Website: lowes
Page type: address-validator
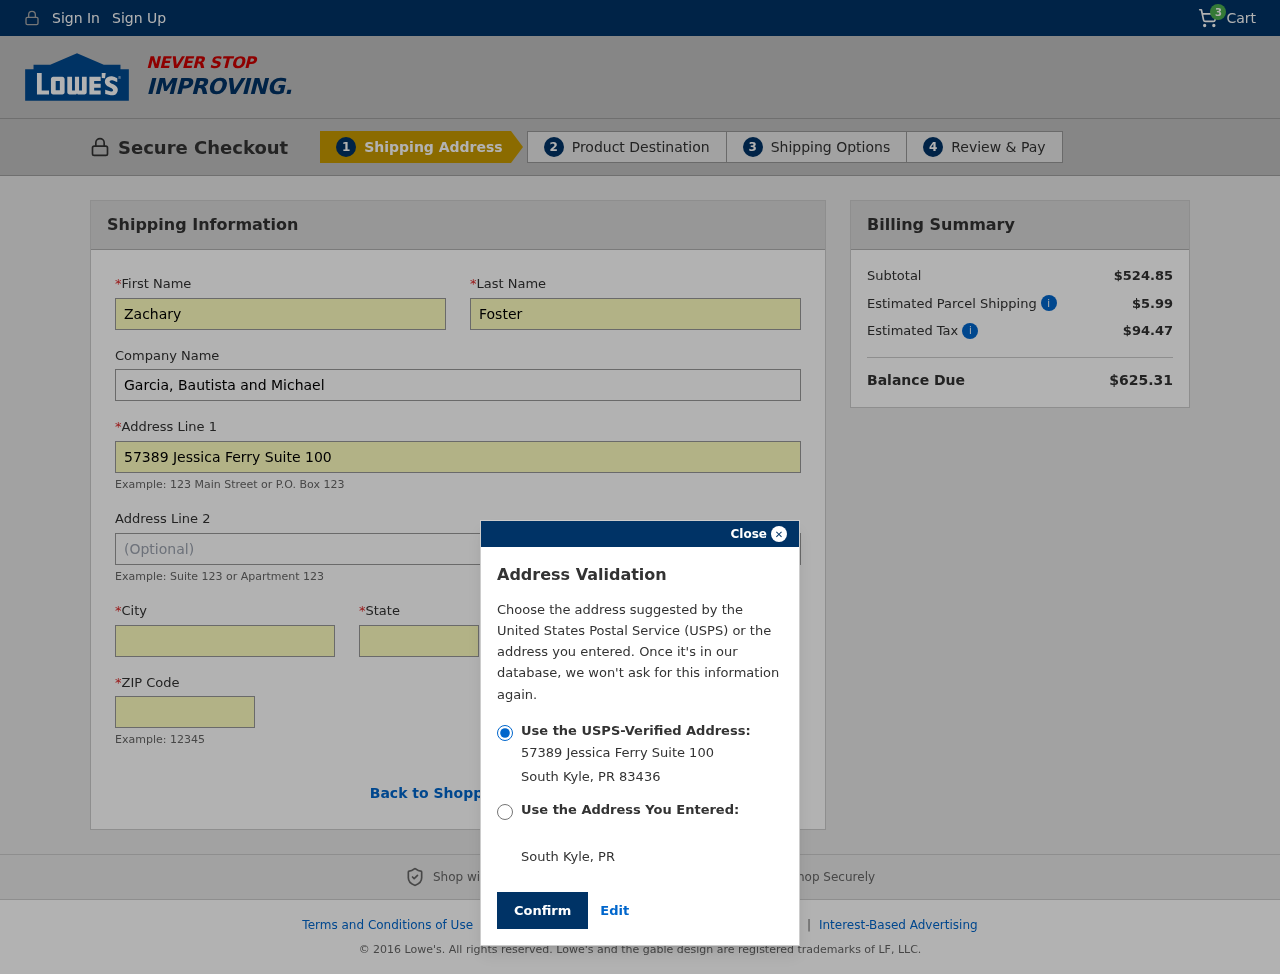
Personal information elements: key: PII_CITY
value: South Kyle
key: PII_COMPANY
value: Garcia, Bautista and Michael
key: PII_FIRSTNAME
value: Zachary
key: PII_LASTNAME
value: Foster
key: PII_POSTCODE
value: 83436
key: PII_STATE
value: PR
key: PII_STATE_ABBR
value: PR
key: PII_STREET
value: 57389 Jessica Ferry Suite 100
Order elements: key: ORDER_NUM_ITEMS
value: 3
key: ORDER_SUBTOTAL
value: $524.85
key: ORDER_SHIPPING_COST
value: $5.99
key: ORDER_TAX
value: $94.47
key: ORDER_TOTAL
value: $625.31